Field crop: maize
Growth stage: 1
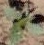
Species: datura